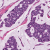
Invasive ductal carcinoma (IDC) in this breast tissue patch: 1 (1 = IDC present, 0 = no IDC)